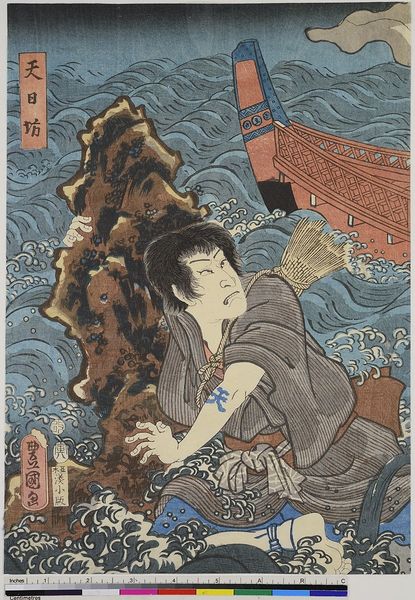
Titel: Der Schauspieler Ichikawa Kodanji als Tennichibo
Künstler: Utagawa Kunisada
Standort: Hamburg
Institution: Museum für Kunst und Gewerbe Hamburg
Schlagwörter: blau, felsen, mann, meer, wasser, rot, theater, boot, farbig, gischt, holzschnitt, japan, schiff, schrift, welle, wellen, fels, kutter, unglück, japanisch, schriftzeichen, druckgraphik, druckgrafik, gefahr, zeit, schauspieler, farbholzschnitt, kentern, rettung, schauspielerin, kabuki, edo, reproduktionen, druckerzeugnisse, bootsunglück, theateraufführung, ukiyo, holzschnitt koloriert